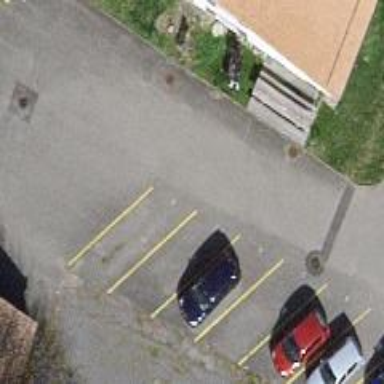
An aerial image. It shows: Parking area.